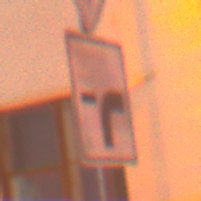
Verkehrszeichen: VerlaufVorfahrtsstrasse9
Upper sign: Vorfahrtsstrasse
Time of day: Night
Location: Outdoor (Urban)
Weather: Overcast
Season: Winter
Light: Artificial